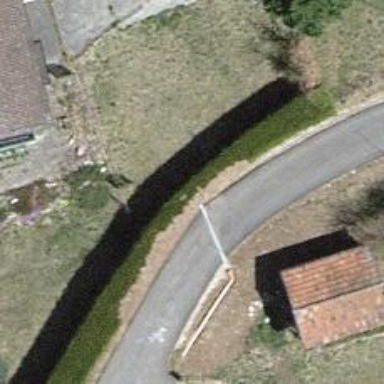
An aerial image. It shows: Hedge barrier.